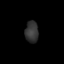
Tissue: skin
Cell type: Fibroblasts
Senescence score: 0.719
Nuclear area (px): 279
Mean DAPI intensity: 51.523